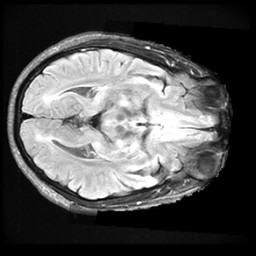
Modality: FLAIR
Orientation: axial
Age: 32
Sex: male
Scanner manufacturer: ge
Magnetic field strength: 3 T
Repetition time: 11 s
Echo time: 0.1497 s